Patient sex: M
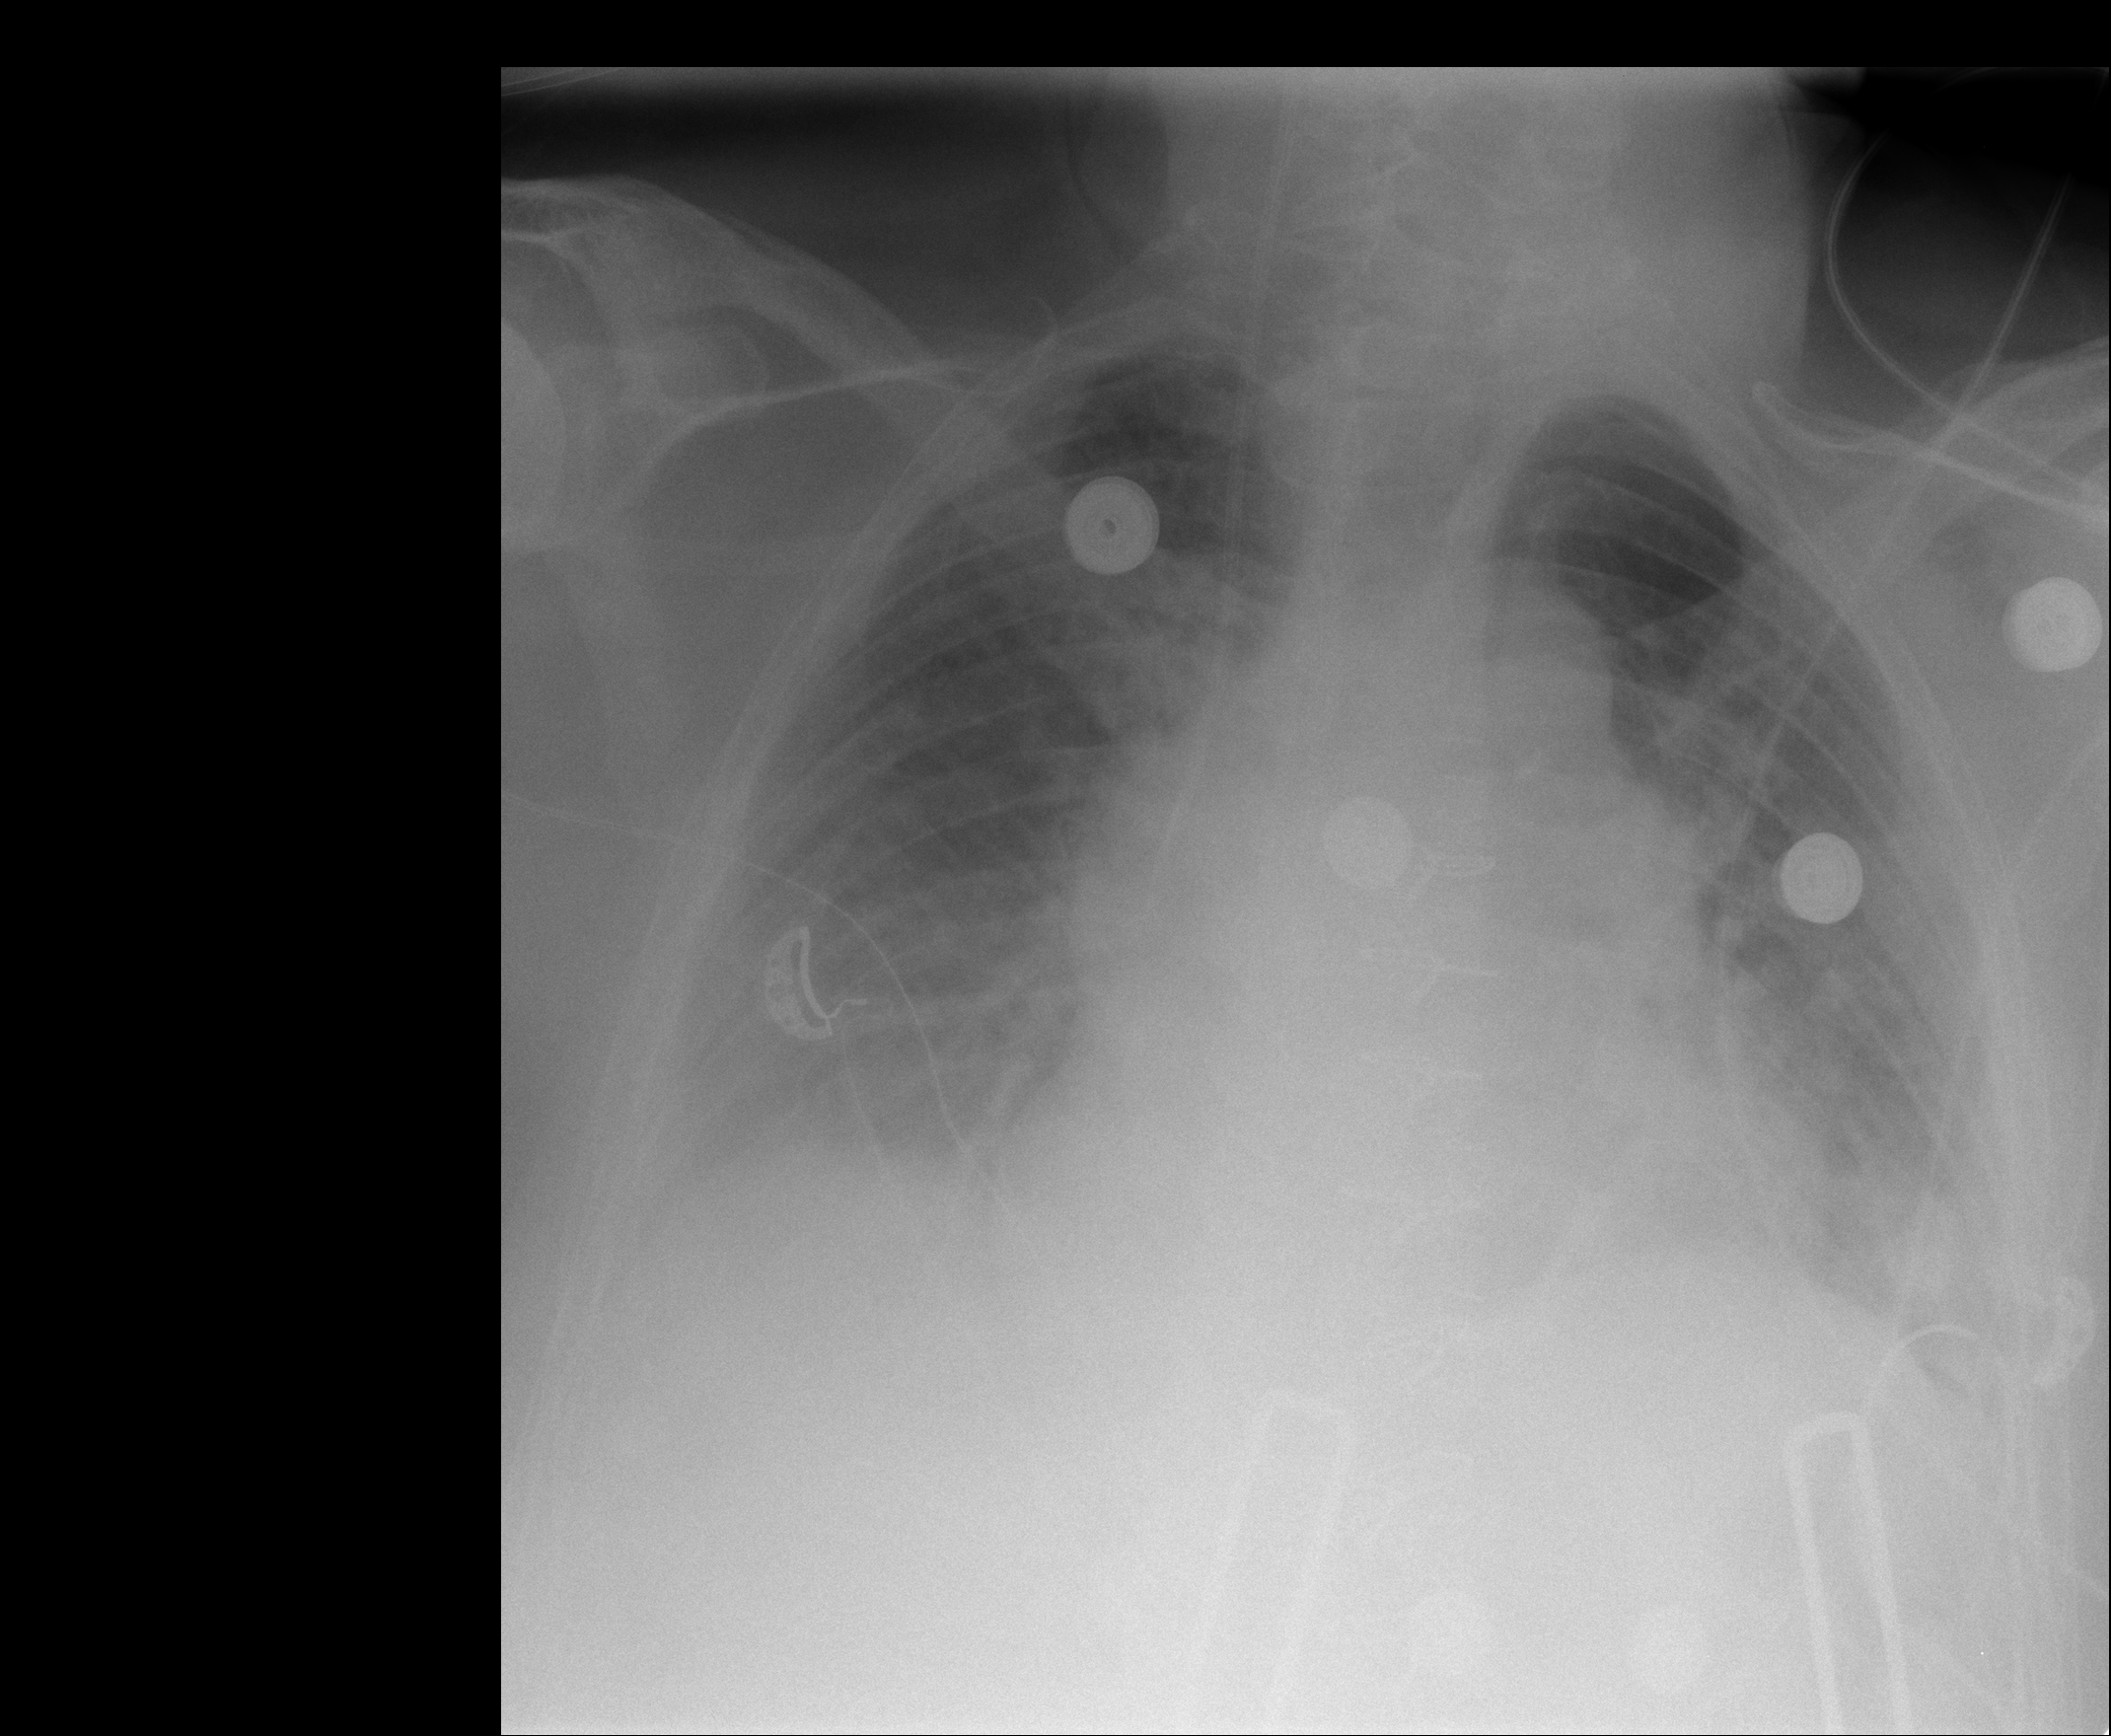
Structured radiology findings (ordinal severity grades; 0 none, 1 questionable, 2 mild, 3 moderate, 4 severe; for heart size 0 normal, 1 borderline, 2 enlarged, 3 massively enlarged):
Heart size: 0
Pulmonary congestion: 2
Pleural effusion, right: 2
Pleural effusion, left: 0
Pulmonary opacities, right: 0
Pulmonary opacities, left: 0
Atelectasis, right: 2
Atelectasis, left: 2